Question: My tree has 2 levels of nodes - it's a style tree.
My problem is, that I would like to have every contact checked, in all the "Contact Categories". Here is a screenshot of my contact list as it looks now (And yes, I have permission to post it)

As you see, is checked in the Category , but not in . What I am trying to achieve, is to have a contact have the same in every category.
Example: I check Todd Hirsch in the Test Category - Todd Hirsch is automatically checked in All Contacts (And every other category). If I check Todd Hirsch in the All Contacts, he will also get checked in Test Category. If I Uncheck Todd Hirsch in All Contacts, he will also get unchecked in Test Category.
I tried doing it through the VirtualStringtree's OnChecking events, by looping thru the whole tree for each node in the tree, however when the contact list is big (2000 +), it is very slow, and when there's like 5000+, it might even crash my program
What do you suggest?
Here is the code that I use to make sure that a contact is only checked once. (That is not what I now, but it's what I am using right now.)
'''
////////////////////////////////////////////////////////////////////////////////
/// HasDuplicateChecked
////////////////////////////////////////////////////////////////////////////////
Function HasDuplicateChecked(Node: PVirtualNode): PVirtualNode;
Var
ParentNode, ChildNode: PVirtualNode;
I, J: Integer;
Begin
// IHCW
Result := Nil;
// Get the first node of the tree..
ParentNode := VT.GetFirst;
// Loop thru the parent nodes.
for I := 0 to VT.RootNodeCount - 1 do
begin
// Get the first child node.
ChildNode := ParentNode.FirstChild;
// Loop thru the children..
for J := 0 to ParentNode.ChildCount - 1 do
begin
// If the ChildNode is checked...
if NodeIsChecked(ChildNode) then
// And it is NOT the passed node..
if ChildNode <> Node then
// but the data matches..
if GetData(ChildNode).SkypeID = GetData(Node).SkypeID then
begin
// Then pass the Childnode as a result, and EXIT!
Result := ChildNode;
Exit;
end;
// Next child..
ChildNode := ChildNode.NextSibling;
end;
// Next parent...
ParentNode := ParentNode.NextSibling;
end;
End;
////////////////////////////////////////////////////////////////////////////////
/// vtSkypeChecking
////////////////////////////////////////////////////////////////////////////////
procedure TSkypeListEventHandler.vtSkypeChecking(Sender: TBaseVirtualTree;
Node: PVirtualNode; var NewState: TCheckState; var Allowed: Boolean);
Var
Level: Integer;
I: Integer;
Child: PVirtualNode;
begin
// Allow the checking..
Allowed := True;
// Get the Level..
Level := Sender.GetNodeLevel(Node);
// If the level is 0 (Category Level)
if Level = 0 then
begin
// And if the Node's Childcount is more than 0
if Node.ChildCount > 0 then
Begin
// Get the first child..
Child := Node.FirstChild;
// Loop thru the children..
for I := 0 to Node.ChildCount - 1 do
begin
// Set the checkstate, and go next..
Child.CheckState := NewState;
Child := Child.NextSibling;
end;
End;
end;
// If the level is 1 (User Level)
if Level = 1 then
begin
// and if the Node's parent is not Nil..
if Node.Parent <> nil then
begin
// aaand, if the new state is Unchecked...
if (NewState = csUncheckedNormal) or (NewState = csUncheckedPressed) then
begin
// .. and if the node checkstate is checked..
if NodeIsChecked(Node) then
Begin
// Set the PARENT node's checkstate to Unchecked!
Node.Parent.CheckState := csUncheckedNormal;
End;
end;
// BUT, if there is a DUPLICATE of the node, screw the above, and
// forbid the checking!
if HasDuplicateChecked(Node) <> nil then
Allowed := False;
end;
end;
// Uncheck all the duplicates.
UncheckDuplicates;
// Refresh the Tree
Sender.Refresh;
end;
'''
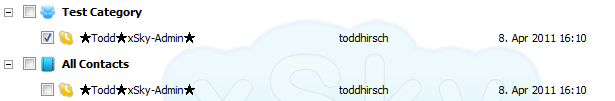
Answer: First, 'OnChecking' is the wrong event to handle. You want 'OnChecked'. 'OnChecking' really justs ask, "Is this node's check state allowed to change?" It's meant to go off and check other nodes. Use 'OnChecked' for that.
Second, you shouldn't need to handle the check-state of the category nodes. Turn on the 'toAutoTristateTracking' option and the control will automatically adjust the states of all related child and parent nodes. (Change a parent, and all the children change. Change a child, and the parent changes to "indeterminate.")
Your code seems to be on the right track otherwise, though. When a child node changes, you need to find all the copies of that node in the rest of the tree and change their check states to match the new state of the just-changed node. The time it takes to perform that operation should be linearly in the number of nodes in the tree -- double the number of nodes, and it should take roughly twice the amount of time to find all the duplicates. But even with a few thousand nodes, it should finish in the blink of an eye. If it takes longer, there's some other time-consuming operation that you haven't shown here. Try using a profiler to discover the bottleneck.
The code below traverses once through all the nodes in the tree. It temporarily disables the 'OnChecked' event handler because otherwise, each time it changes the state of one of the duplicates, the event would run again. If the new check state is the same as the current one, the event doesn't run, so there's no danger of infinite recursion, but disabling the event does prevent it from doing lots of redundant traversals through the tree.
'''
procedure PropagateCheckState(Tree: TVirtualStringTree; Node: PVirtualNode);
var
Data: PNodeData;
TargetID: string;
Parent: PVirtualNode;
FoundOne: Boolean;
begin
Data := Tree.GetNodeData(Node);
TargetID := Data.SkypeID;
Parent := Tree.GetFirst;
while Assigned(Parent) do begin
// Assume no user appears twice in the same category
if Parent <> Tree.NodeParent[Node] then begin
FoundOne := False;
Child := Tree.GetFirstChild(Parent);
while Assigned(Child) and not FoundOne do begin
Data := Tree.GetNodeData(Child);
if Data.SkypeID = TargetID then begin
// Found a duplicate. Sync it with Node.
Tree.CheckState[Child] := Tree.CheckState[Node];
FoundOne := True;
end;
Child := Tree.GetNextSibling(Child);
end;
end;
Parent := Tree.GetNextSibling(Parent);
end;
end;
procedure TSkypeListEventHandler.vtSkypeChecked(Sender: TBaseVirtualTree; Node: PVirtualNode);
var
CheckedEvent: TVTChangeEvent;
begin
if Sender.GetNodeLevel(Node) = 0 then
exit; // The tree cascades changes automatically
Assert(Sender.GetNodeLevel(Node) = 1, 'Unexpected node level');
// We'll be accessing members that are protected in TBaseVirtualTree, but
// they're public in TVirtualStringTree, so make sure we're still operating
// on the same tree.
Assert(Sender = vtSkype);
CheckedEvent := vtSkype.OnChecked;
vtSkype.OnChecked := nil;
try
PropagateCheckState(vtSkype, Node);
finally
vtSkype.OnChecked := CheckedEvent;
end;
end;
'''
If your data structure had a list of all the nodes associated with a given user ID, it would be much more straightforward:
'''
procedure PropagateCheckState(Tree: TVirtualStringTree; Node: PVirtualNode);
var
Data: PNodeData;
i: Integer;
begin
Data := Tree.GetNodeData(Node);
for i := 0 to Pred(Data.User.Nodes.Count) do
Tree.CheckState[Data.User.Nodes[i]] := Tree.CheckState[Node];
end;
'''
Even if you continue to store all your data in the tree control itself (which you've been advised many times is a bad idea), you can still use a secondary data structure to act as an for tree nodes, keyed off the user ID. If you have a sufficiently recent Delphi version, you can use 'TDictionary<string, TList<PVirtualNode>>'. Then 'PropagateCheckState' could look like this:
'''
uses Generics.Collections;
var
UserNodes: TDictionary<string, TList<PVirtualNode>>;
procedure PropagateCheckState(Tree: TVirtualStringTree; Node: PVirtualNode);
var
Data: PNodeData;
Nodes: TList<PVirtualNode>;
i: Integer;
begin
Data := Tree.GetNodeData(Node);
if not UserNodes.TryGetValue(Data.SkypeID, Nodes) then
exit; // Weird. The node's ID isn't in the index at all.
for i := 0 to Pred(Nodes.Count) do
Tree.CheckState[Nodes[i]] := Tree.CheckState[Node];
end;
'''
Make sure to update the 'UserNodes' index whenever you add or remove a user in a category.